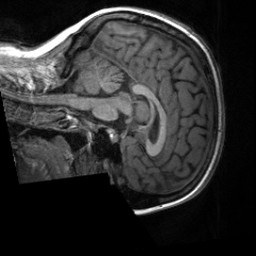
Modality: T1w
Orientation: sagittal
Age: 21
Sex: female
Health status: healthy
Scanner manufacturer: siemens
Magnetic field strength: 3 T
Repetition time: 2 s
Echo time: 0.00232 s